Question: I want to develop an editor which can make the text bold, italics and underline and create an equivalent HTML for it. I have somethhing like this in my mind:

When the user clicks on save, I should get HTML data.
For example , if user writes:Hello
then I should get '<!Doctype HTML><body>Hello <b><i>World</i></b></body></html>'
What are my options here? are there any previous projects like this or do i have to make this from scratch?
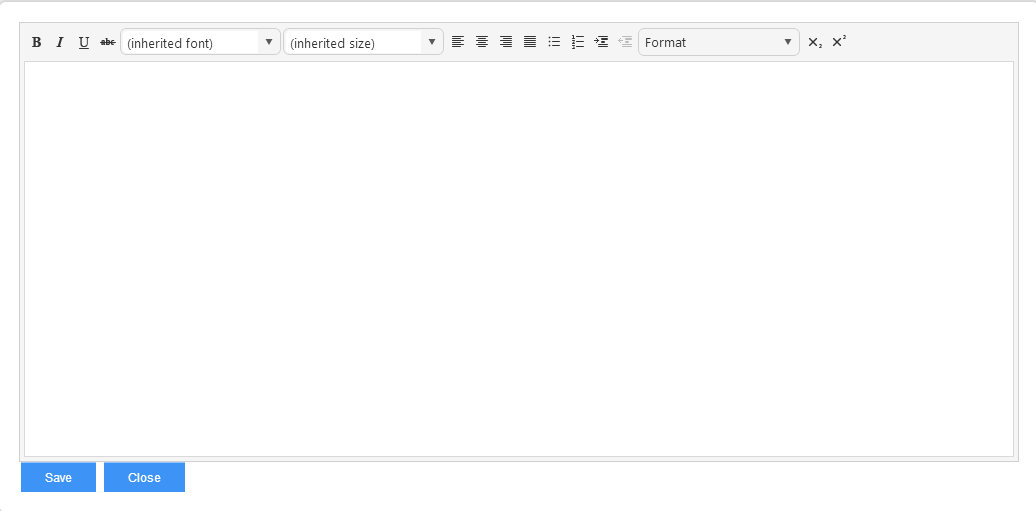
Answer: You can use <URL>